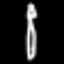
Label: pencil